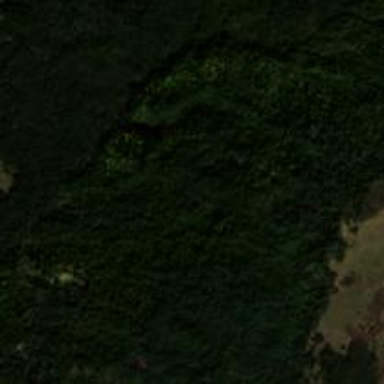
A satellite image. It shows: Forest area.